Interaction volume radius: 5 \u00c5
Interaction volume height: 25 \u00c5
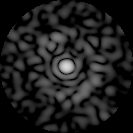
Disorder parameter: 0.8353